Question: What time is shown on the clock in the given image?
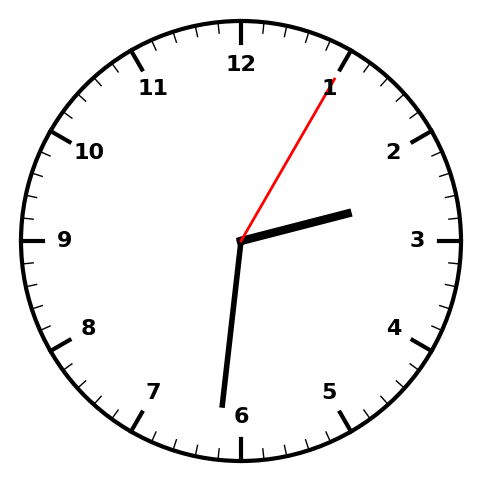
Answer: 02:31:05